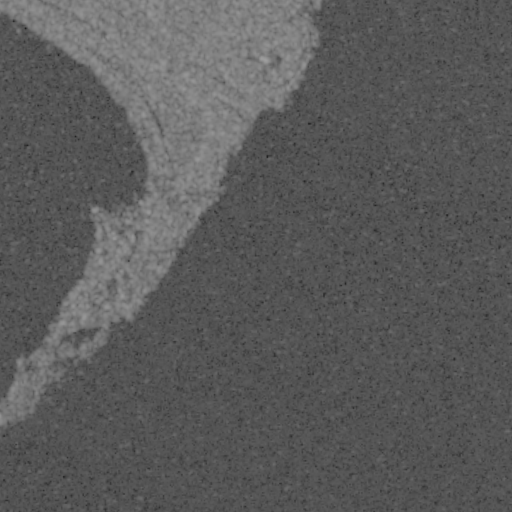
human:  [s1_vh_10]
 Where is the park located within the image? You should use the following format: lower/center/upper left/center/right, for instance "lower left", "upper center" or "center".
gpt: The park is located in the center left of the image.
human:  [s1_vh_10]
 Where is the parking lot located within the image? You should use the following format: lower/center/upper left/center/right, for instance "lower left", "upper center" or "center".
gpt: The parking lot is located in the lower left of the image.
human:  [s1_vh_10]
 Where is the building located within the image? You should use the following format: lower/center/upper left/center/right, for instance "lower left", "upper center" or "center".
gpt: The building is located in the lower left of the image.
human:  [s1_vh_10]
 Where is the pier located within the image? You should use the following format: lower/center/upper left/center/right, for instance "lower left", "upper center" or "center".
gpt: The pier is located in the center left of the image.
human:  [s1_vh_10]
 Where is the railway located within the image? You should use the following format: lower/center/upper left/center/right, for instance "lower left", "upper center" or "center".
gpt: The railway is located in the upper of the image.
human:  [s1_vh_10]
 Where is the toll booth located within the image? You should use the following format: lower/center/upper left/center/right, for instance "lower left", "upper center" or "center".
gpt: The toll booth is located in the center left of the image.
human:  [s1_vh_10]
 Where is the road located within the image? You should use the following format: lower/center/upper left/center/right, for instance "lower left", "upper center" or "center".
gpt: There is no road in the image.

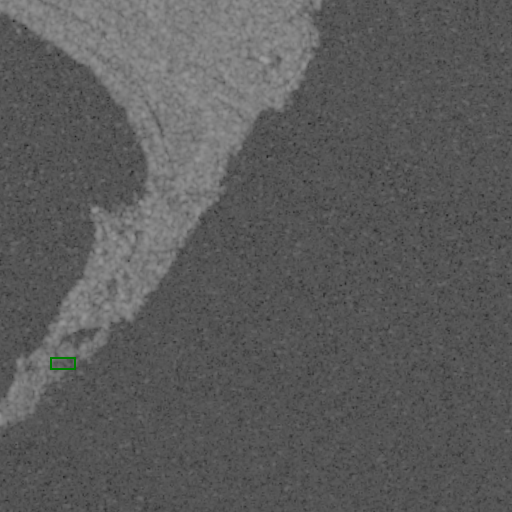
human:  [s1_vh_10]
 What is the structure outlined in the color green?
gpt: The structure outlined in green is a parking lot.
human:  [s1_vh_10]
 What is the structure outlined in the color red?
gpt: There is no red outline.